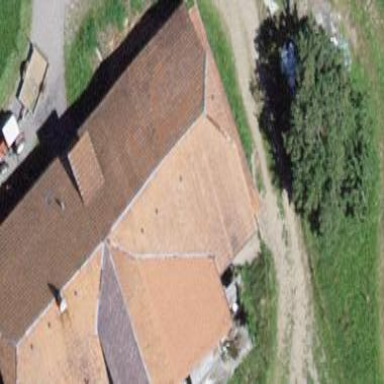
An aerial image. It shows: Farm building.